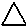
Label: triangle